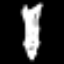
Label: pencil